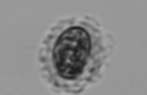
Label: Emiliania_huxleyi